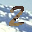
Label: 2